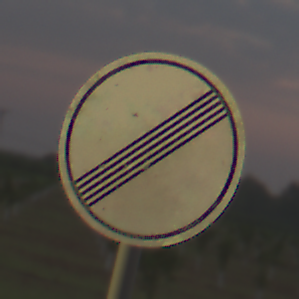
Verkehrszeichen: EndeSaemtlicherBegrenzungen
Umgebung: Outdoor, Nature
Tageszeit: SunriseSunset
Wetter: PartlyCloudy
Licht: Natural
Jahreszeit: NotSpecified
Kontrast: LowContrast